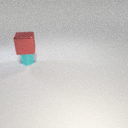
small cyan metal cylinder below large red metal cube